Question: When I try to display the map I get this exception :
> Terminating app due to uncaught exception 'NSInvalidArgumentException', reason: 'Invalid Region <center:+inf, +0.<PHONE> span:+1.<PHONE>, +0.50000000>'
My relevant code is this :
'''
-(void)viewWillAppear:(BOOL)animated
{
[mapView removeAnnotations:mapView.annotations];
// locationManager update as location
locationManager = [[CLLocationManager alloc] init];
locationManager.delegate = self;
locationManager.desiredAccuracy = kCLLocationAccuracyBest;
locationManager.distanceFilter = kCLDistanceFilterNone;
[locationManager startUpdatingLocation];
CLLocation *location = [locationManager location];
//Configure the new event with information from the location
CLLocationCoordinate2D coordinate = [location coordinate];
latitudeOfUserLocation=coordinate.latitude;
longitudeOfUserLocation=coordinate.longitude;
location2D = (CLLocationCoordinate2D){ .latitude = latitudeOfUserLocation, .longitude = longitudeOfUserLocation };
MyLocation *annotation=[[[MyLocation alloc]initWithName:@"You are here" distanceVersLaStation:@"" coordinate:location2D]autorelease];
annotation.pinColor = MKPinAnnotationColorRed;
[mapView addAnnotation:annotation];
MKCoordinateSpan span={latitudeDelta:1,longitudeDelta:0.5};
MKCoordinateRegion region={location2D,span};
[mapView setRegion:region];
}
'''
### Edit
I tried to do as you said in the comments. The exception is solved, however, when I try to display the longitude/latitude of the user in the console I get nothing. This is my code which is mostly correct:
'''
-(void)viewWillAppear:(BOOL)animated
{
[mapView removeAnnotations:mapView.annotations];
// locationManager update as location
locationManager = [[CLLocationManager alloc] init];
locationManager.delegate = self;
locationManager.desiredAccuracy = kCLLocationAccuracyBest;
locationManager.distanceFilter = kCLDistanceFilterNone;
[locationManager startUpdatingLocation];
NSURL *url=[NSURL URLWithString:@"http://ipho.franceteam.org/ad_V1/stations/"];
ASIFormDataRequest * request=[ASIFormDataRequest requestWithURL:url];
[request setPostValue:[NSNumber numberWithFloat:longitudeOfUserLocation] forKey:@"longitude"];
[request setDelegate:self];
[request startAsynchronous];
MBProgressHUD *hud=[MBProgressHUD showHUDAddedTo:self.view animated:YES];
hud.labelText=@"Recherche en cours..";// this never stop loading
}
-(void)locationManager:(CLLocationManager *)manager didUpdateToLocation:(CLLocation *)newLocation fromLocation:(CLLocation *)oldLocation
{
CLLocation *location = [locationManager location];
//Configure the new event with information from the location
CLLocationCoordinate2D coordinate = [location coordinate];
latitudeOfUserLocation=coordinate.latitude;
longitudeOfUserLocation=coordinate.longitude;
NSLog(@"your latitude :%f",latitudeOfUserLocation);//here nothing is shown
NSLog(@"your longitude :%f",longitudeOfUserLocation);// and here too
location2D = (CLLocationCoordinate2D){ .latitude = latitudeOfUserLocation, .longitude = longitudeOfUserLocation };
MyLocation *annotation=[[[MyLocation alloc]initWithName:@"Vous etes ici" distanceVersLaStation:@"" coordinate:location2D]autorelease];
annotation.pinColor = MKPinAnnotationColorRed; //or red or whatever
[mapView addAnnotation:annotation];
//
MKCoordinateSpan span={latitudeDelta:1,longitudeDelta:0.5};
MKCoordinateRegion region={location2D,span};
[mapView setRegion:region];
}//End function
'''
Even I work on the simulator, I should get something on the console right?
### Edit
Hi again, i had the opportunity to test my code on iPhone (device) and i have noticed that when i try to search, the application has succeeded to track my position and to find me the stations that meet my search (purple annotation), however, the map isn't displayed and the searching progress is still loading and never stop.
'''
hud.labelText=@"Recherche en cours..";// this never stop loading
'''
Here is a screenshot that could explain better:

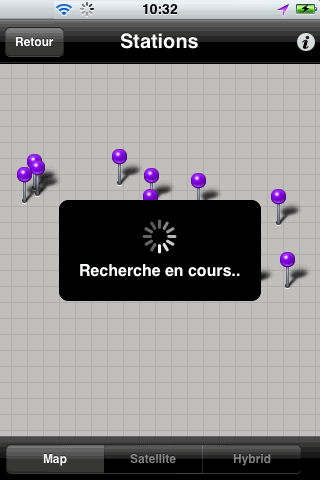
Answer: After calling 'startUpdatingLocation', it may take a few seconds for the location to be updated so you can't try to retrieve it immediately afterwards. Until it is updated, location contains invalid values which is what the error tells you.
Instead, implement the 'locationManager:didUpdateToLocation:fromLocation:' delegate method and read the location in there.
Move all the code 'startUpdatingLocation' to that method:
'''
- (void)locationManager:(CLLocationManager *)manager didUpdateToLocation:(CLLocation *)newLocation fromLocation:(CLLocation *)oldLocation
{
CLLocation *location = [locationManager location];
//etc...
}
'''
above method is depriciated:
<URL>